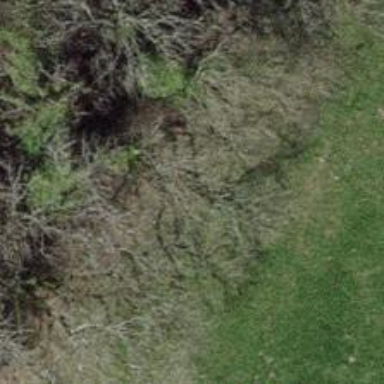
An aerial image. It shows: Path covered in grass.